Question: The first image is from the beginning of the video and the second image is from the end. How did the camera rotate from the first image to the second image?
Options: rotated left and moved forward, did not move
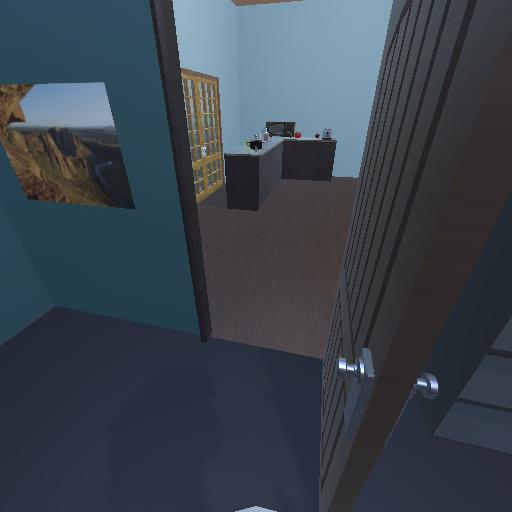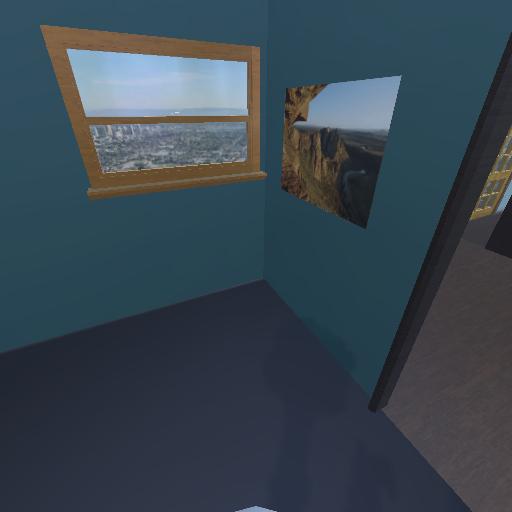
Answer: rotated left and moved forward